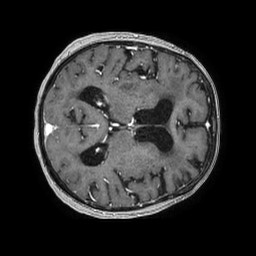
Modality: T1w
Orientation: axial
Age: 81
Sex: female
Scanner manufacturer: philips
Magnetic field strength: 1.5 T
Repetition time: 0.007644 s
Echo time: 0.003477 s